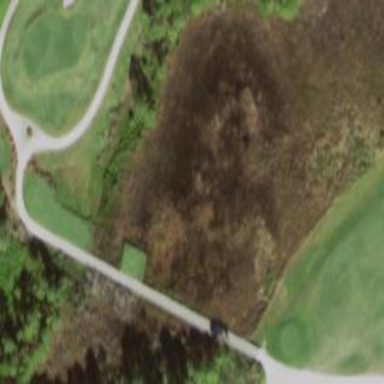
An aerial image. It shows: Water hazard on golf course. The hazard is natural water feature.